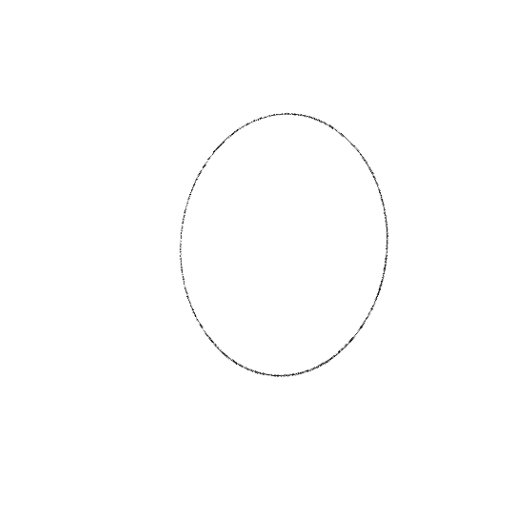
Crossing number: 0